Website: crate-barrel
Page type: account-selection
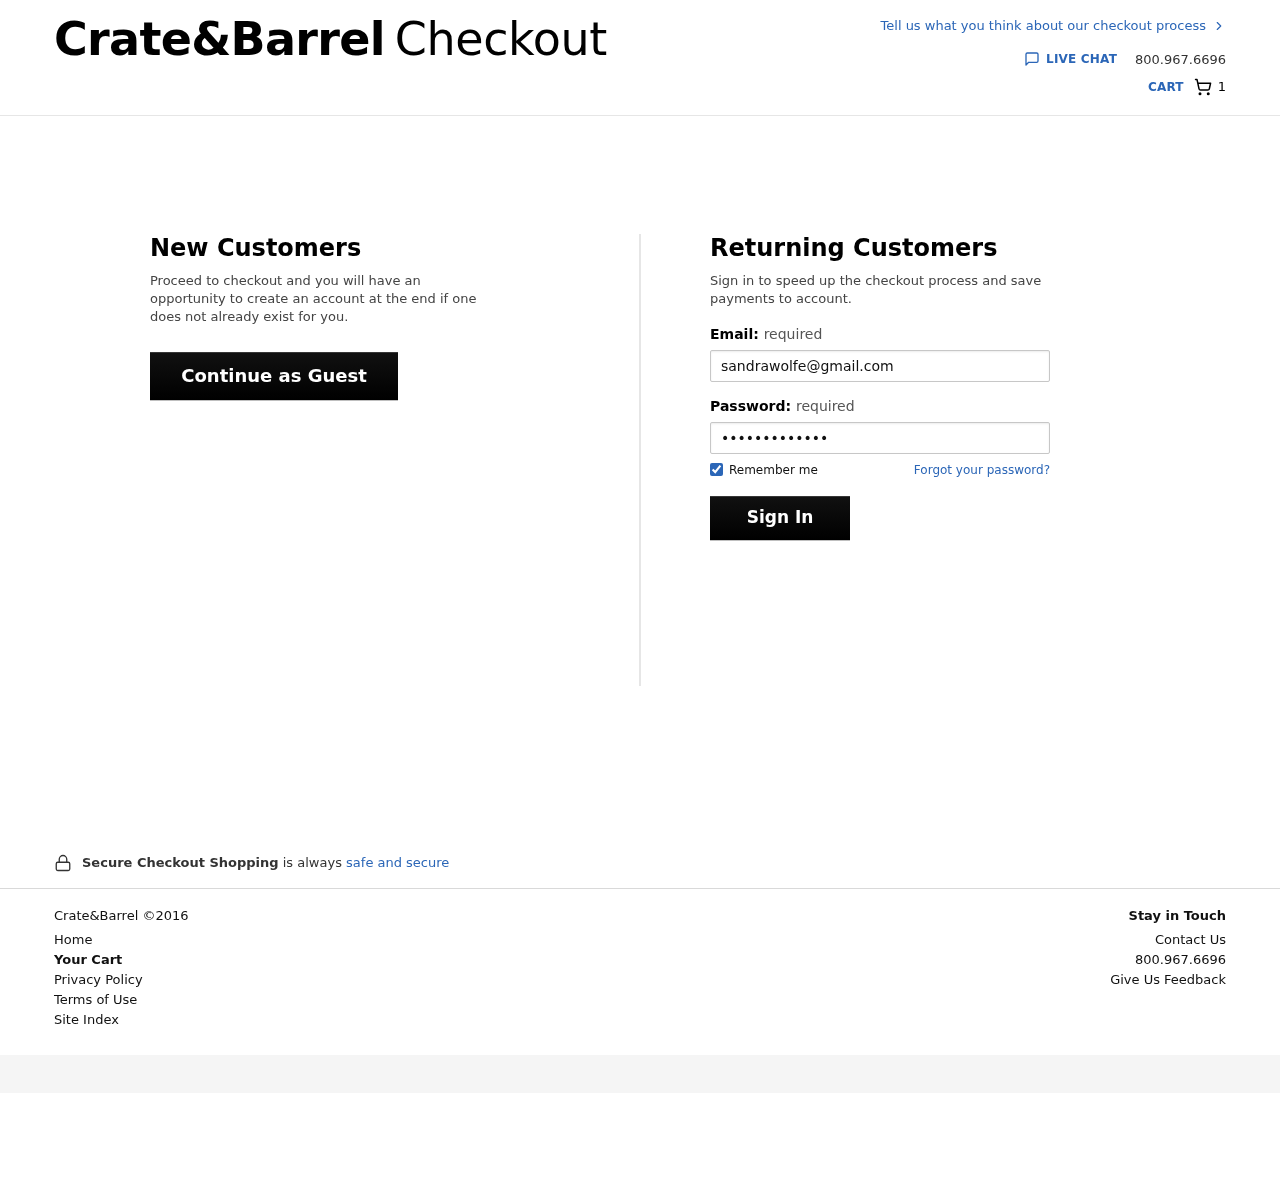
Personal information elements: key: PII_EMAIL
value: sandrawolfe@gmail.com
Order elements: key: ORDER_NUM_ITEMS
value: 1